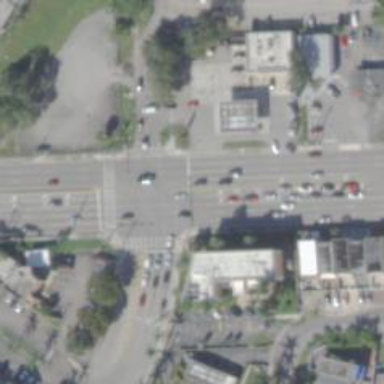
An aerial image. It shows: Crossing on the road.